Field crop: maize
Growth stage: 2
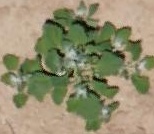
Species: chenopodium